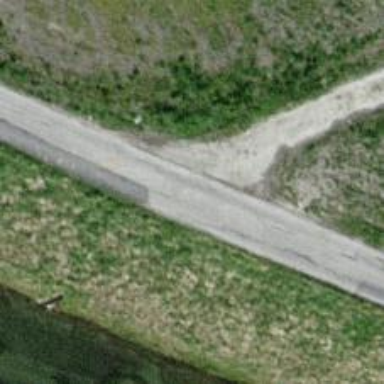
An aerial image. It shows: Well-maintained track road of grade 1.